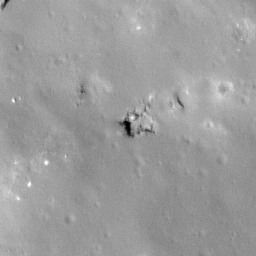
Pit: Oday 2
Host crater: Oday
Host type: impact_melt
Lunar coordinates: latitude -30.946, longitude 158.064